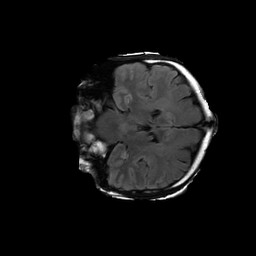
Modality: FLAIR
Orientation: coronal
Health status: ill
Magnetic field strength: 3 T